Question: How to place a form within popover in bootstrap 3?
'''
<a href="#" class="btn btn-lg btn-danger" data-toggle="popover" title="" data-content="And here's some amazing content. It's very engaging. right?" data-original-title="A Title">Click It !</a>
'''
it gives a effect like :

I want to place a form within its body. How can we do it ?
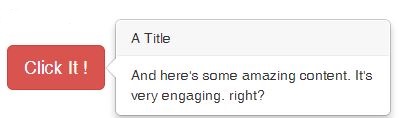
Answer: '''
$('#popover').popover({
html : true,
title: function() {
return $("#popover-head").html();
},
content: function() {
return $("#popover-content").html();
}
});
'''
Popover HTML Markup:
'''
<a href="#" id="popover">the popover link</a>
<div id="popover-head" class="hide">some title</div>
<div id="popover-content" class="hide">
<form>
<!-- my form -->
</form>
</div>
'''